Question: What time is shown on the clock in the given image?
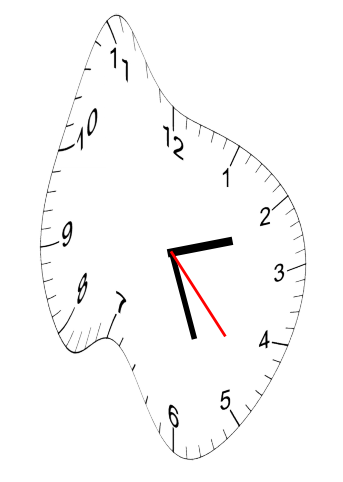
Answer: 02:26:23